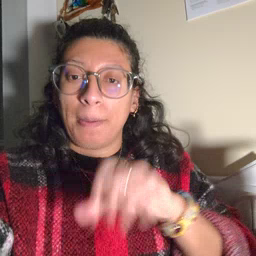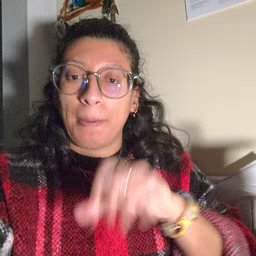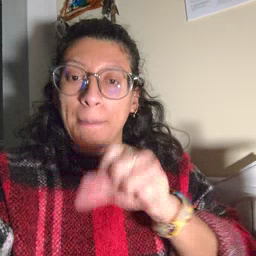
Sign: why